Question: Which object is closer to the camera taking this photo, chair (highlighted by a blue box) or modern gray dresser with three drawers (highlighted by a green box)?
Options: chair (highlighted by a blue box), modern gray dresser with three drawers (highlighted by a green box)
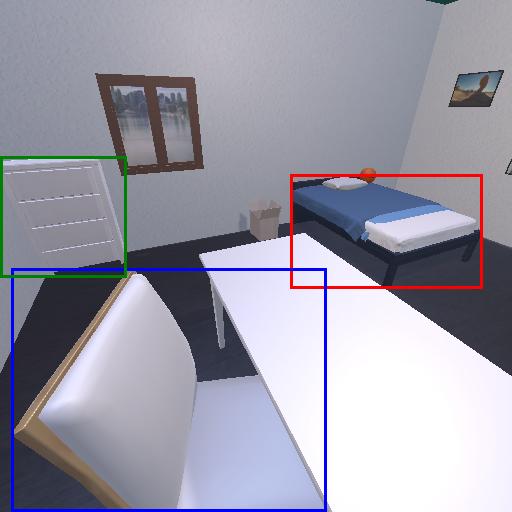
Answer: chair (highlighted by a blue box)